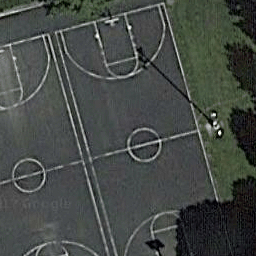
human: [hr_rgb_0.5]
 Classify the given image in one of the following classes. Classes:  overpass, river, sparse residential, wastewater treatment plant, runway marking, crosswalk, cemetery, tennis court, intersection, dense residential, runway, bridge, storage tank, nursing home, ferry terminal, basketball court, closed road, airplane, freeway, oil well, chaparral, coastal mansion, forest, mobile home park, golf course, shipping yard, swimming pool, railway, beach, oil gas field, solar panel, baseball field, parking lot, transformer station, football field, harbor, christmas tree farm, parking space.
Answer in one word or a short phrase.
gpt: basketball court